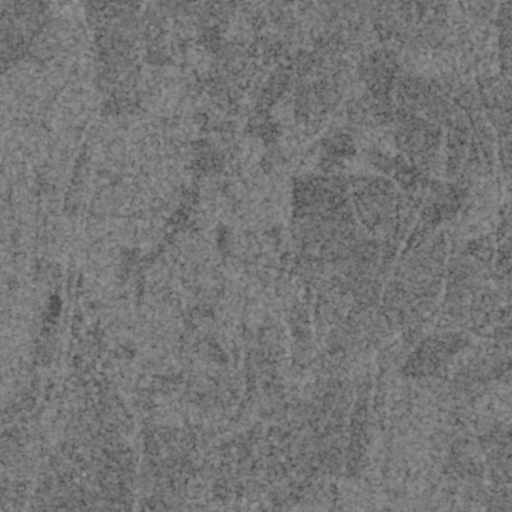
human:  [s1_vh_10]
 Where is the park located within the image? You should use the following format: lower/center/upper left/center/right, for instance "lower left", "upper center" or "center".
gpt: The park is located in the upper left of the image.
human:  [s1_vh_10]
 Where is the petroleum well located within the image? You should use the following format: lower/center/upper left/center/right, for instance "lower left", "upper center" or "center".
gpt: The petroleum well is located in the lower center of the image.
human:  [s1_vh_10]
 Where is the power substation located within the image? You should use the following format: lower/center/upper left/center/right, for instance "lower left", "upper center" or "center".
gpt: The power substation is located in the center left of the image.
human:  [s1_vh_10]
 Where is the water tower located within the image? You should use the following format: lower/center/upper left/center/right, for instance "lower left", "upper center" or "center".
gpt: The water tower is located in the upper center of the image.
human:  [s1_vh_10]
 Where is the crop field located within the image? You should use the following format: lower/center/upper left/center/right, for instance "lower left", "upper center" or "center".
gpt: There is no crop field in the image.

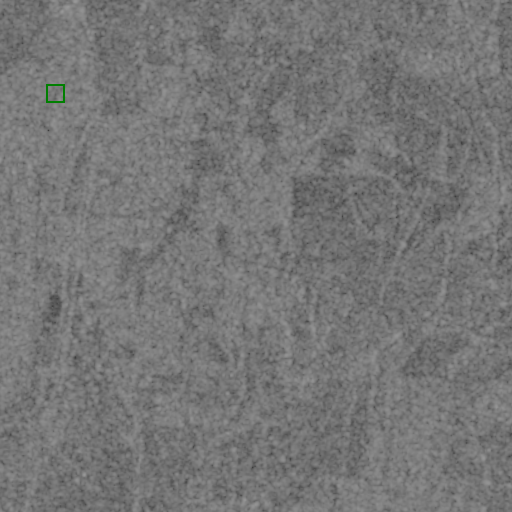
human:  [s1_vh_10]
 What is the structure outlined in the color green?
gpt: The structure outlined in green is a park.
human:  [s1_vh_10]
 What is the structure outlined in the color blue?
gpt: There is no blue outline.